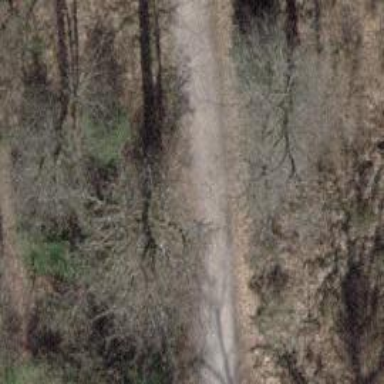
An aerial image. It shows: Gravel track with grade3 tracktype.